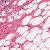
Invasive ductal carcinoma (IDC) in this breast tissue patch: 0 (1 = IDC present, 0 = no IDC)